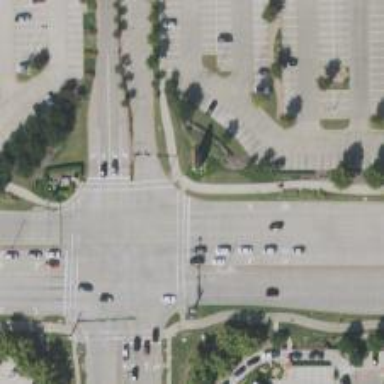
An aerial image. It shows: Tertiary road with separate sidewalk.